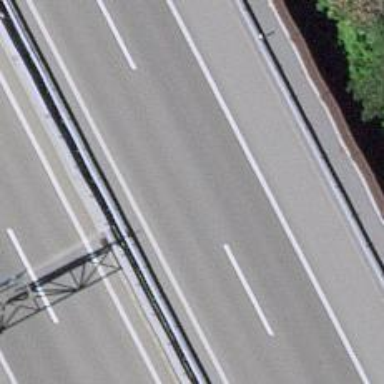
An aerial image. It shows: Asphalt motorway.